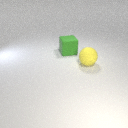
large yellow rubber sphere in front of large green rubber cube